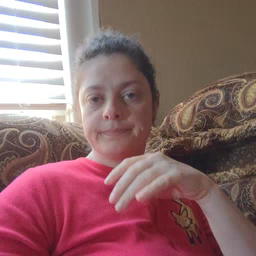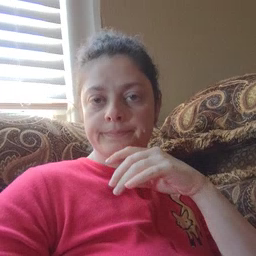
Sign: ride